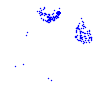
Particle: electron